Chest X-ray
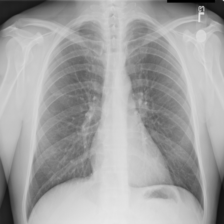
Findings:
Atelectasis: negative
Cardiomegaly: negative
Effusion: negative
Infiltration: negative
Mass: negative
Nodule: negative
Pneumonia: negative
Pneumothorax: negative
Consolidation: negative
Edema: negative
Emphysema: negative
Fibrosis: negative
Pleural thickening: negative
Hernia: negative